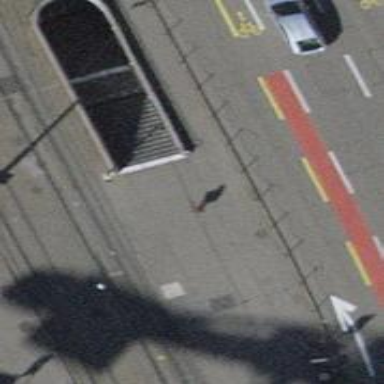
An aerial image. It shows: Steps with asphalt surface.